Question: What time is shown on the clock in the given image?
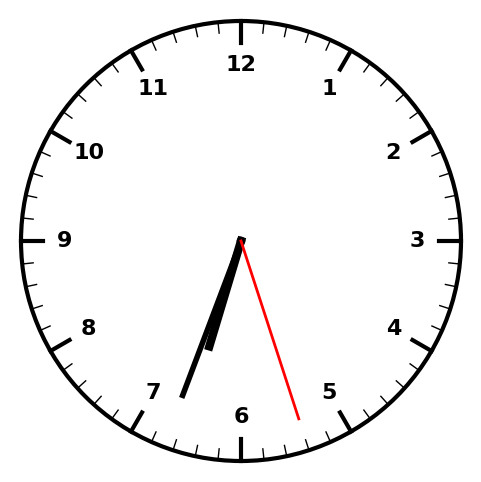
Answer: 06:33:27